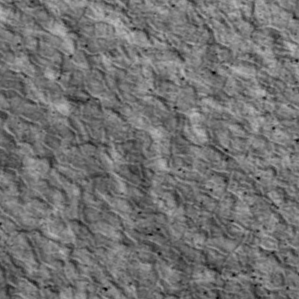
Label: non_frost